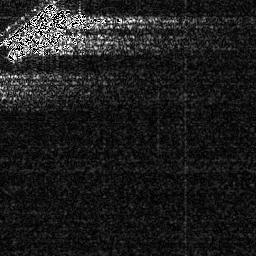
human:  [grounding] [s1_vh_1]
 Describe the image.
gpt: In the satellite image, there is  <ref>1 large ship </ref> <box>[[2, 1, 27, 23, 0]]</box> located at top left.